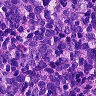
Metastatic tissue present: no